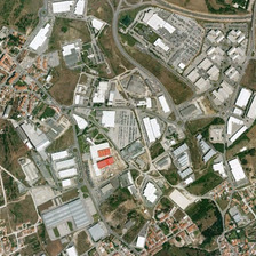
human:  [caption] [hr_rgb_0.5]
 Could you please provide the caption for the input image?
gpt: lots of roads pass through this industrial area where several bald farmland scattered in it .

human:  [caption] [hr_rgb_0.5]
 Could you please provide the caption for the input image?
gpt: The ground is divided into several parts by a winding road, including some factories and residential buildings.

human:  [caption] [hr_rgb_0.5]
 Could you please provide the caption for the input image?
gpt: The ground is divided on a crooked road and located in several factories and residential buildings.

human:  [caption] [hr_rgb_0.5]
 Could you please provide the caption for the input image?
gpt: the complex freeway separates the industrial which contains white blocks into pieces .

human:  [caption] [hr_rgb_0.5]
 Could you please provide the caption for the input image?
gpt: The ground is divided by curved streets into some pieces where there are some factories and residential buildings.